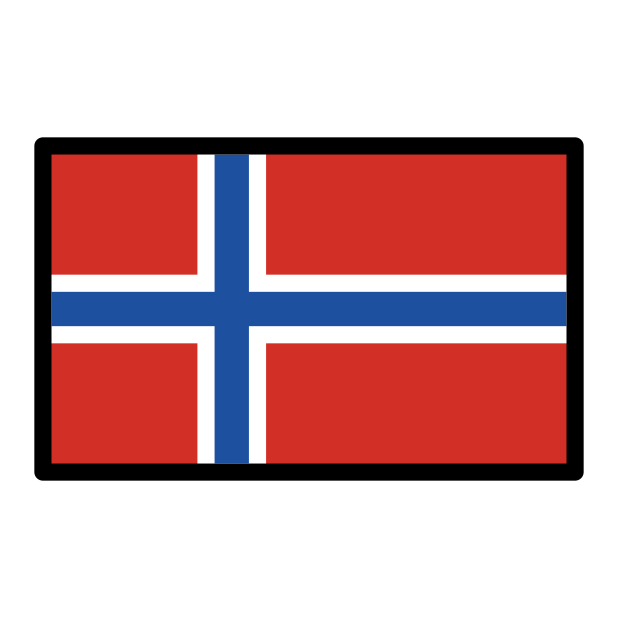
flag: Svalbard & Jan Mayen